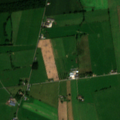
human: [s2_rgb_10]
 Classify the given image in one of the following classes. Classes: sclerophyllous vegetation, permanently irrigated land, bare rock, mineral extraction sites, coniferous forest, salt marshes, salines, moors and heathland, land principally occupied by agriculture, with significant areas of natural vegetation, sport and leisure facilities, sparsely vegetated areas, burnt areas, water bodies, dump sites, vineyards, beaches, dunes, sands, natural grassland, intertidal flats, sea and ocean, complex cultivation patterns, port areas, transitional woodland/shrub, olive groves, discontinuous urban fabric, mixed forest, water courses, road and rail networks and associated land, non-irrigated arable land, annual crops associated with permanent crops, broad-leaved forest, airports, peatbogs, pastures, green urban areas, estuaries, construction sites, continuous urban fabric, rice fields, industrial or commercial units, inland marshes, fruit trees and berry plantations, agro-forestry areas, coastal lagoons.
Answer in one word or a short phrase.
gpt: discontinuous urban fabric, pastures, complex cultivation patterns, broad-leaved forest